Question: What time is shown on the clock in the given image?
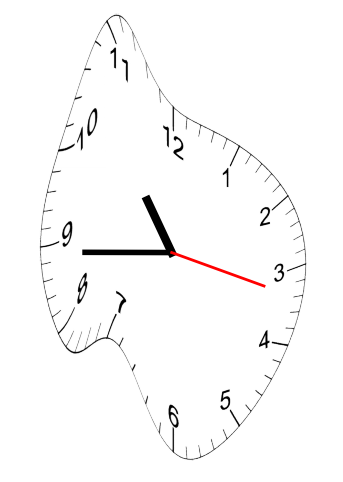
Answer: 10:44:17